Field crop: maize
Growth stage: 1
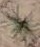
Species: salsola